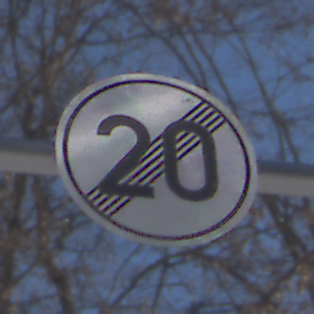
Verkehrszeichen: EndeGeschwindigkeit20
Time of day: MorningAfternoon
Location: Outdoor (Special)
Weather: Clear
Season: Winter
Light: Natural